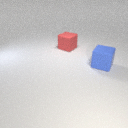
large blue rubber cube to the right of large red rubber cube